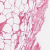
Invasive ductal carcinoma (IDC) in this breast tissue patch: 0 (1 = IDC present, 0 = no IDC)